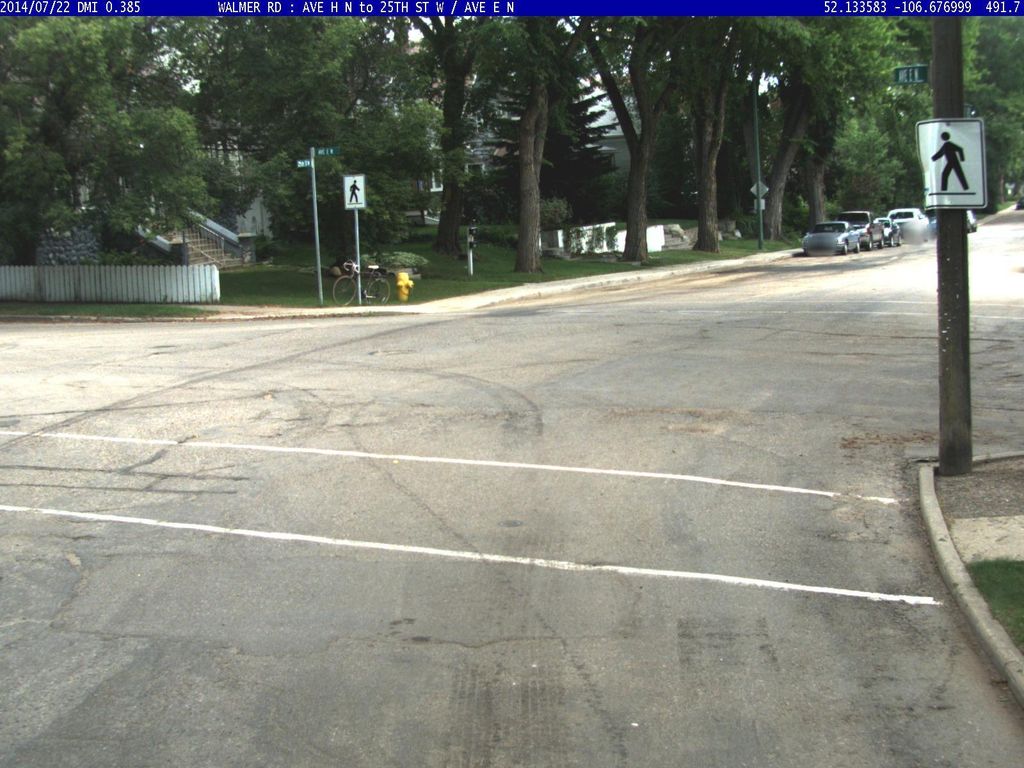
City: saskatoon